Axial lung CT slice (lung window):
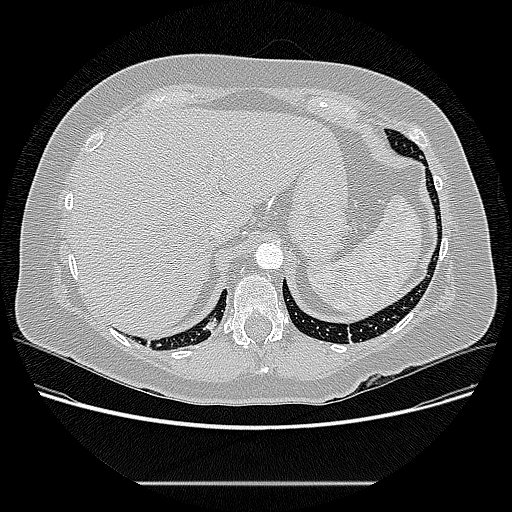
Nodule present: yes
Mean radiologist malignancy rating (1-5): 3